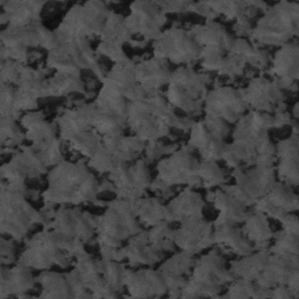
Label: frost